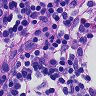
Metastatic tissue present: yes